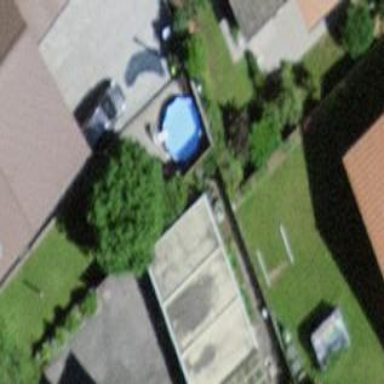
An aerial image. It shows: Garage.